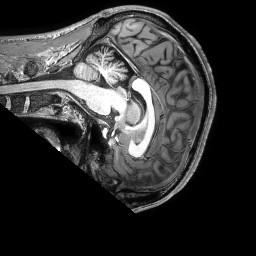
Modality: T1w
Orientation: sagittal
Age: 26
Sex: male